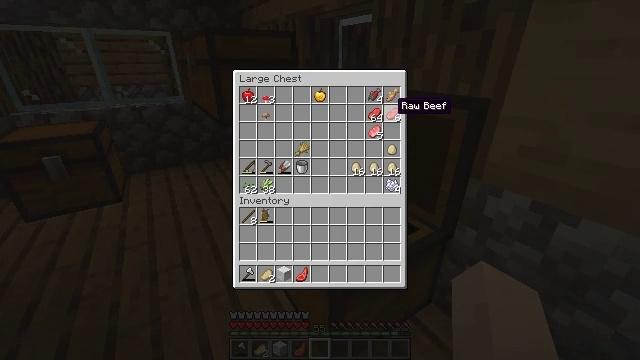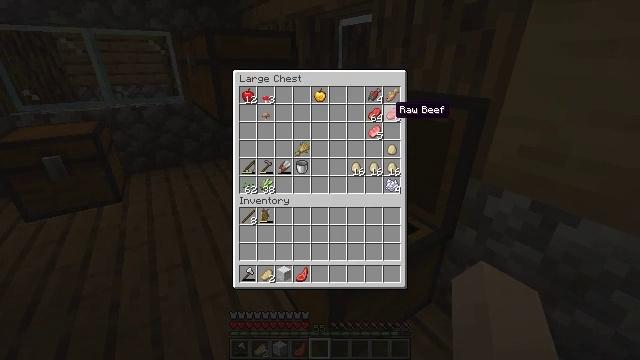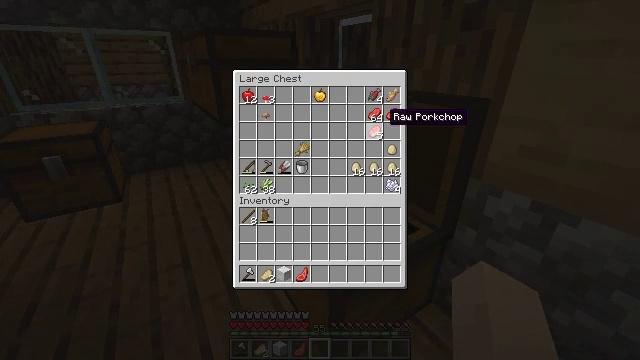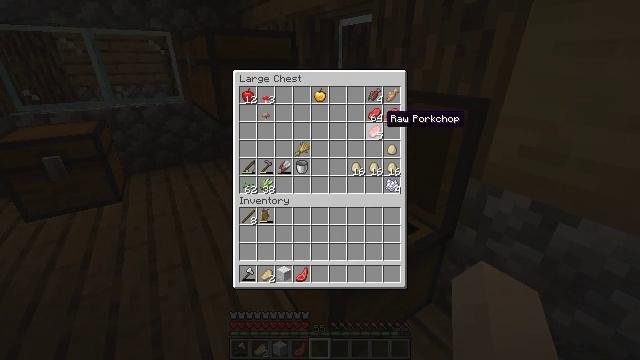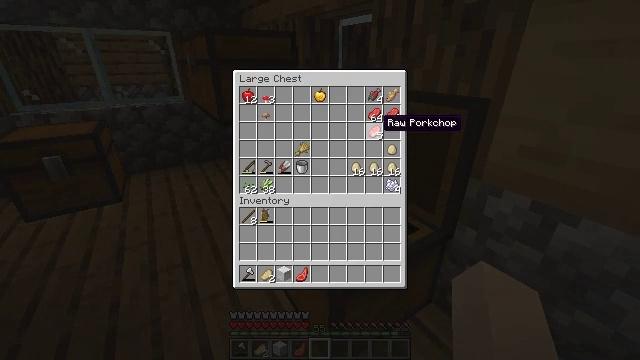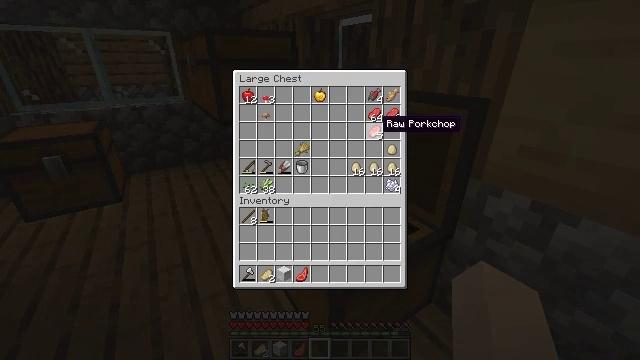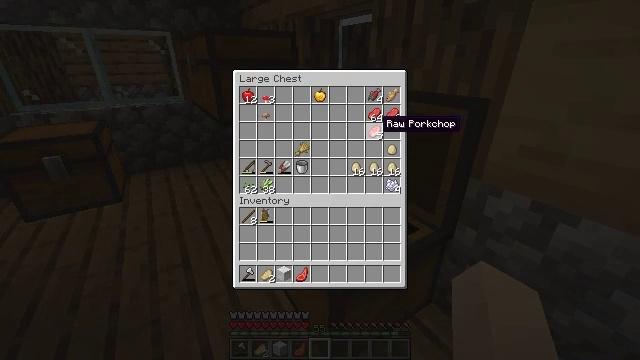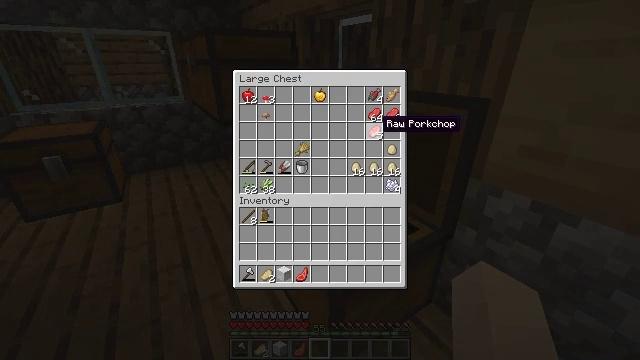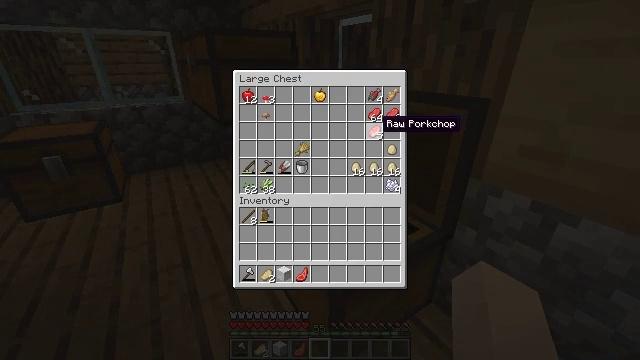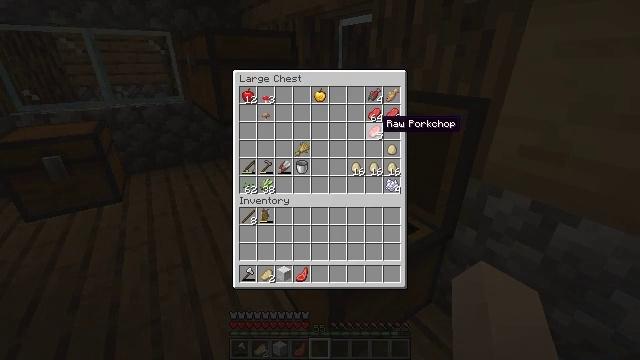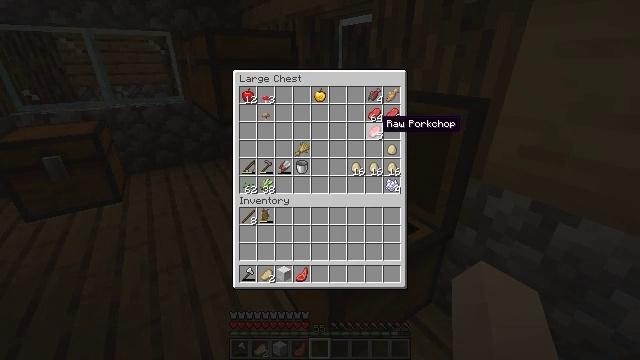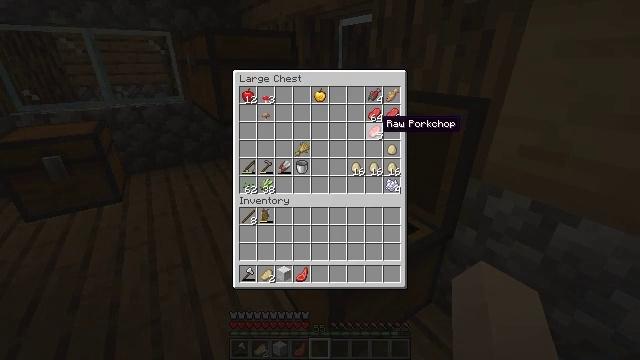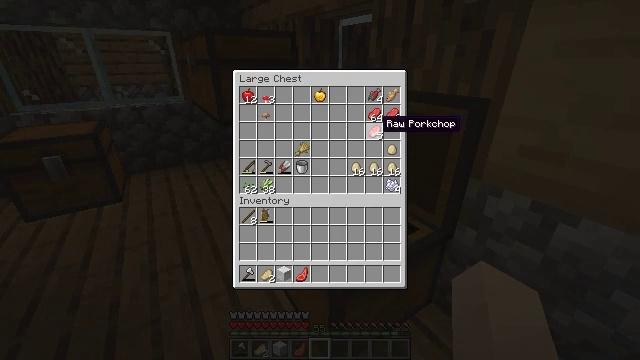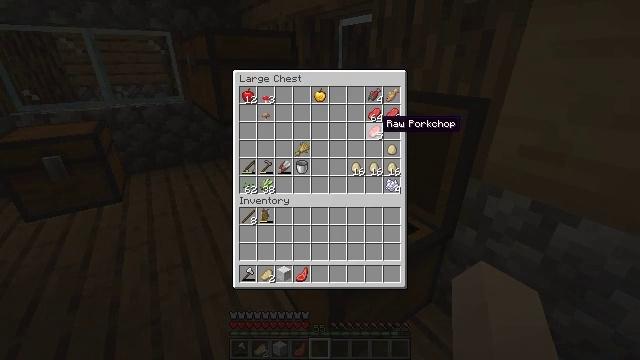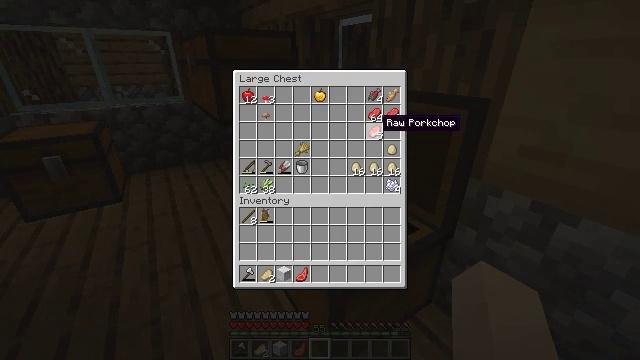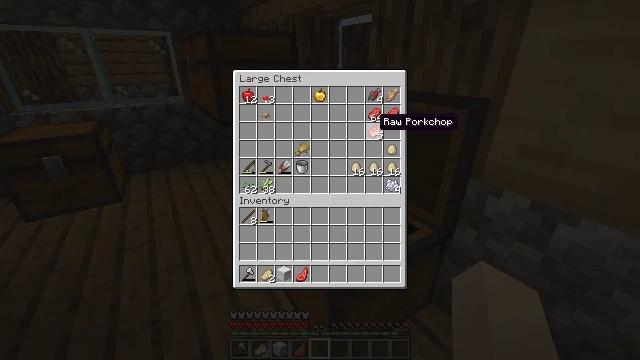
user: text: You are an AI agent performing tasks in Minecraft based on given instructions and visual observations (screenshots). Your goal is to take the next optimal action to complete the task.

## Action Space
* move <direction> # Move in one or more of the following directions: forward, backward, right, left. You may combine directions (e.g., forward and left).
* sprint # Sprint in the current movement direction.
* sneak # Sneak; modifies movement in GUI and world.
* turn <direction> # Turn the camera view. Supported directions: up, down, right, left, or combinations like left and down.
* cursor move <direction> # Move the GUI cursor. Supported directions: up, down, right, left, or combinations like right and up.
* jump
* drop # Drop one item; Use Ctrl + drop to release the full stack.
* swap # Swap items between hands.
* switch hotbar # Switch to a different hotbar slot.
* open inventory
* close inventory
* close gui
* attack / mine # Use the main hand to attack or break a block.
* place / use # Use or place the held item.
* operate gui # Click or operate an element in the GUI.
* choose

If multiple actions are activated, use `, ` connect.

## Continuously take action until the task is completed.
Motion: motion action
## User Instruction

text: Use two iron ingots to get shears.
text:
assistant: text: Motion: no_op
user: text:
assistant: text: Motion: cursor move down
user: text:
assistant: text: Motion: no_op
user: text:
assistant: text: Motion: no_op
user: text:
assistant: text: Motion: no_op
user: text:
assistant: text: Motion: no_op
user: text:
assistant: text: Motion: no_op
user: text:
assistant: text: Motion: no_op
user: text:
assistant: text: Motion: no_op
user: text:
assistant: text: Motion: no_op
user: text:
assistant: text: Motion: no_op
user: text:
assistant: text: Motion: no_op
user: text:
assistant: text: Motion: no_op
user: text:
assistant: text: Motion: no_op
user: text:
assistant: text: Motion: no_op
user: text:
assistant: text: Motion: cursor move left
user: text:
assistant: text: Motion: cursor move left and up
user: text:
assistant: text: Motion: cursor move left
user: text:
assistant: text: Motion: cursor move left
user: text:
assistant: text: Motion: no_op
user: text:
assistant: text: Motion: no_op
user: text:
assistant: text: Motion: cursor move right
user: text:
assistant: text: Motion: cursor move right and down
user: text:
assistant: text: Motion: cursor move right and down
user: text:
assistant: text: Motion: cursor move down
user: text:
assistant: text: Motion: cursor move left and down
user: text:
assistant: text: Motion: cursor move left and down
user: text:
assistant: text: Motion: cursor move down
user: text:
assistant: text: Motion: cursor move down
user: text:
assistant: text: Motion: no_op